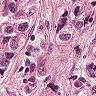
Metastatic tissue present: yes